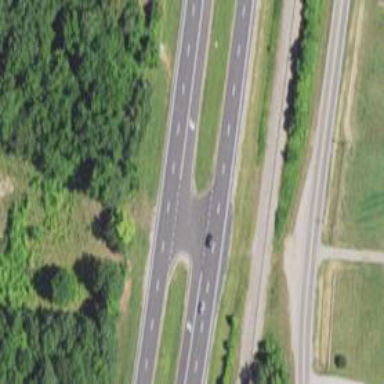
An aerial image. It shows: Trunk link highway.